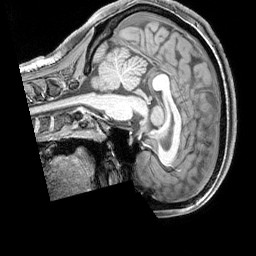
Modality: T1w
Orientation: sagittal
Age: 19
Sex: female
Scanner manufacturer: siemens
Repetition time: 2.3 s
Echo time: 0.00226 s